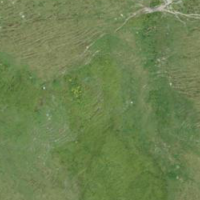
EUNIS habitat code: 24
Species observed at this site:
Parnassia palustris